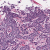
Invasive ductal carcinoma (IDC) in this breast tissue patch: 1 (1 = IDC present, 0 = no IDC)